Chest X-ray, PA view. Patient: 28 years old, sex M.
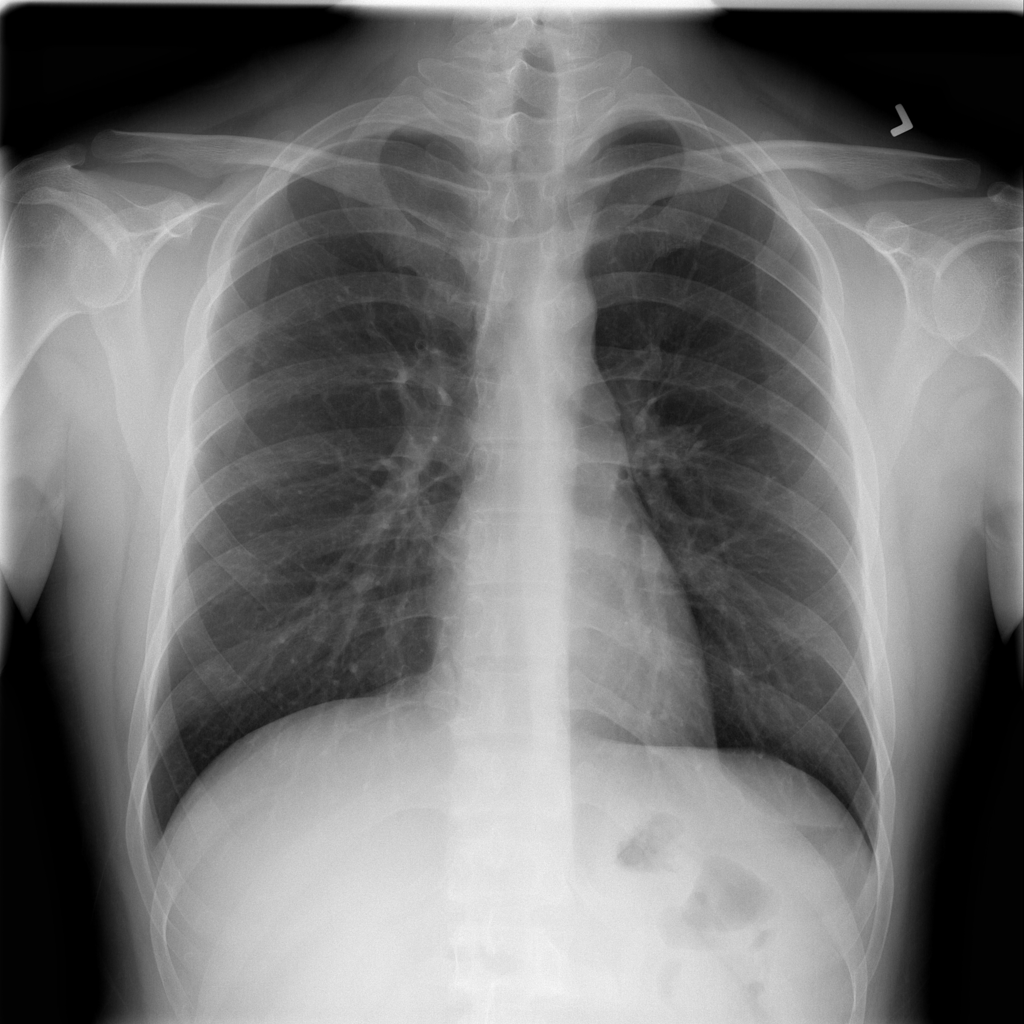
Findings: No Finding